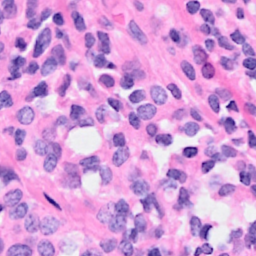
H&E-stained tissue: Breast